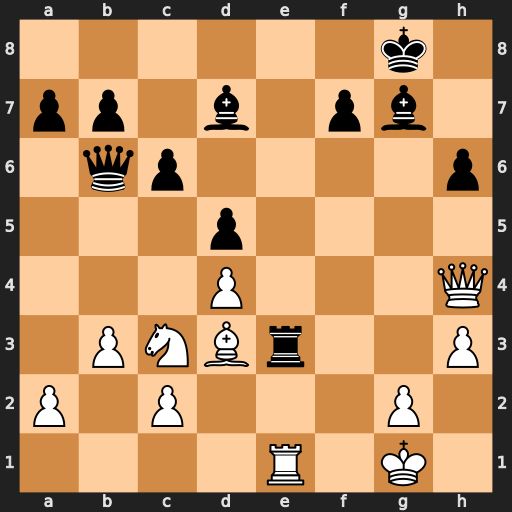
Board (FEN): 6k1/pp1b1pb1/1qp4p/3p4/3P3Q/1PNBr2P/P1P3P1/4R1K1
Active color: w
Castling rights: -
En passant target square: -
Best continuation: Rxe3 Bxd4 Qg3+